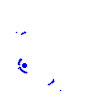
Particle: electron